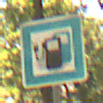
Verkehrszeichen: LadestationFuerElektrofahrzeuge
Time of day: Midday
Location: Outdoor (Nature)
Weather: PartlyCloudy
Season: NotSpecified
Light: Natural